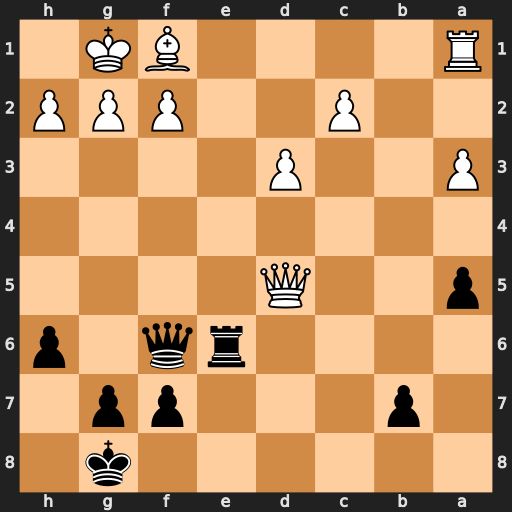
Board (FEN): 6k1/1p3pp1/4rq1p/p2Q4/8/P2P4/2P2PPP/R4BK1
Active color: b
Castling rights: -
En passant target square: -
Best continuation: Qxa1 Qd8+ Kh7